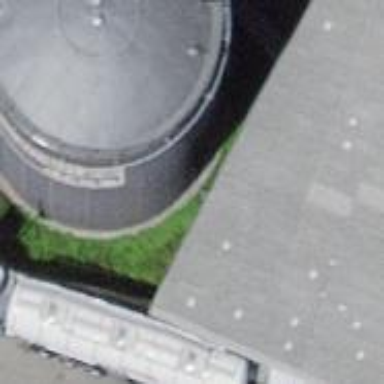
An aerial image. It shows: Storage tank that is man-made.